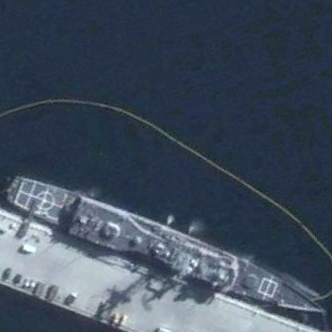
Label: cruiser